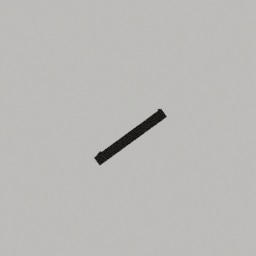
Label: architecture